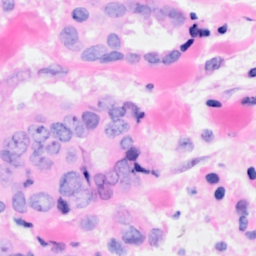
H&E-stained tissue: Breast